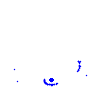
Particle: electron